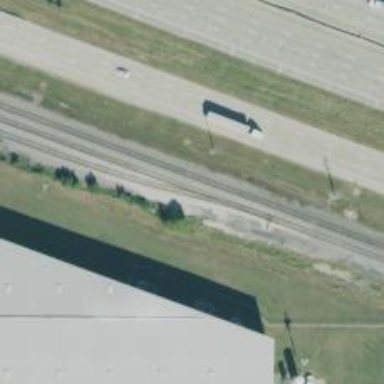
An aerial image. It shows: Railway siding for service.